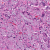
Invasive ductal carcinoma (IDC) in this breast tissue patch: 0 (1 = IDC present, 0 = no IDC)